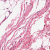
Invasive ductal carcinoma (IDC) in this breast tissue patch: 0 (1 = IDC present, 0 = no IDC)